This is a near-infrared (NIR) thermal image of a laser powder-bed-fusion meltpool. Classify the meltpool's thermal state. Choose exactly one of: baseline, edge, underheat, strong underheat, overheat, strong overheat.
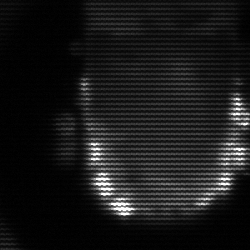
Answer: baseline